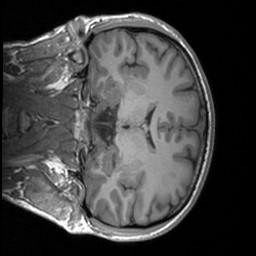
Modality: T1w
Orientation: coronal
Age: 24
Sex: male
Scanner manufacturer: siemens
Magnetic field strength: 3 T
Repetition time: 1.9 s
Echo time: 0.00226 s